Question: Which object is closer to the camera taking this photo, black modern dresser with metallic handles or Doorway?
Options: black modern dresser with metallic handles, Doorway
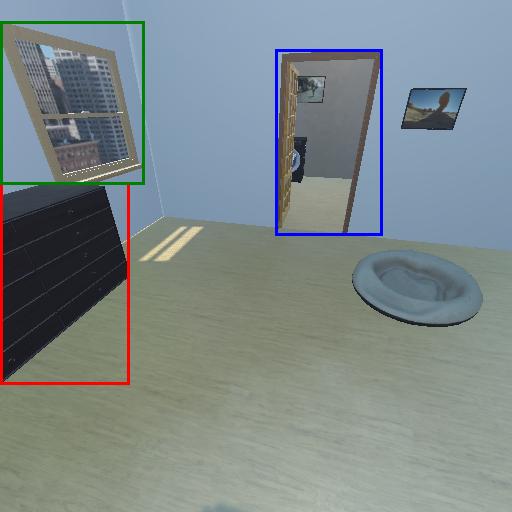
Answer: black modern dresser with metallic handles